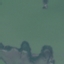
Land use / land cover: SeaLake